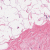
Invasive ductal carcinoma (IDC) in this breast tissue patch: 0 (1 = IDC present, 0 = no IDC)